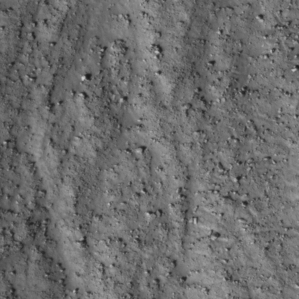
Label: non_frost